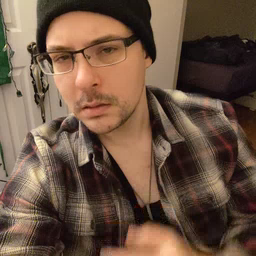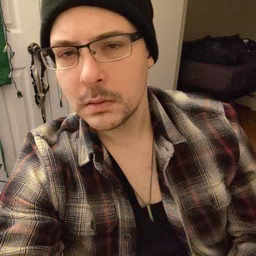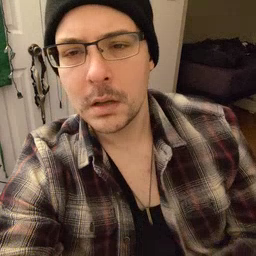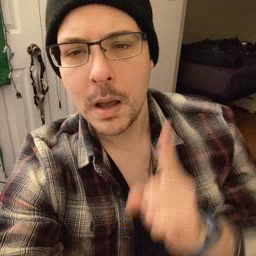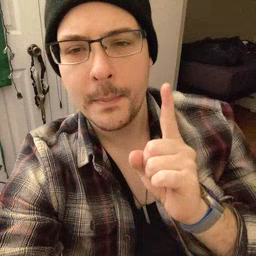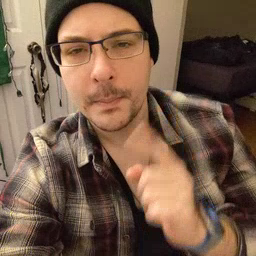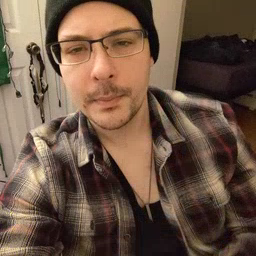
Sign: up